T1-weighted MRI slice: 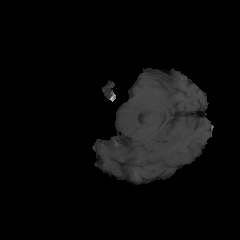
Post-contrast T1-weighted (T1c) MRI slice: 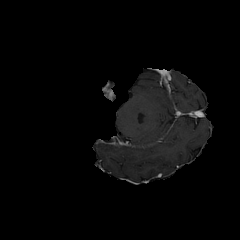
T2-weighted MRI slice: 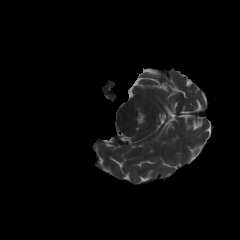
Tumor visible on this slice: no